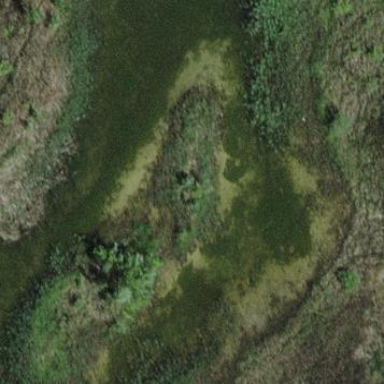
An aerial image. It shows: Pond with natural water.